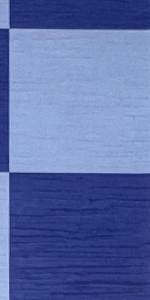
Label: Empty